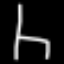
Label: chair